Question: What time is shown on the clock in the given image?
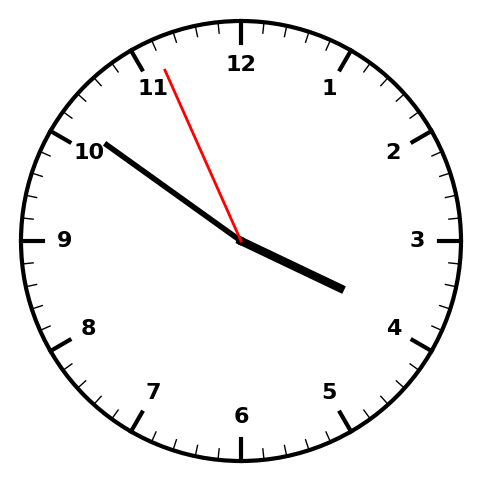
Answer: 03:50:56